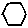
Label: hexagon